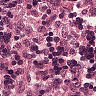
Metastatic tissue present: no